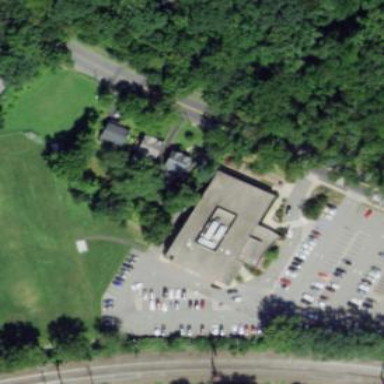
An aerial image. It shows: Library building.